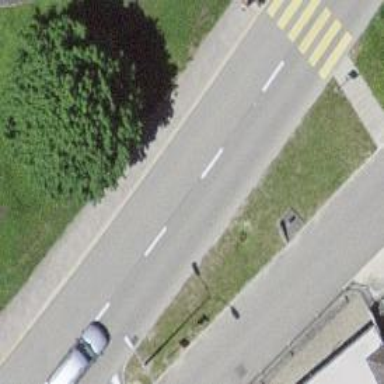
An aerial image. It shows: Secondary road with asphalt surface.